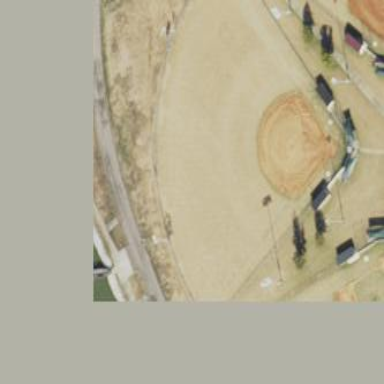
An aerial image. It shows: Baseball pitch for leisure and sports activities.